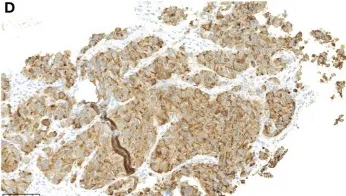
Pathology evaluation of a liver biopsy sample showed a poorly differentiated carcinoma, growing in nests or trabecular patterns without gland formation or keratinization and morphologically resembling large-cell neuroendocrine carcinoma.calcitonin.
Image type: pathology (immunostaining)